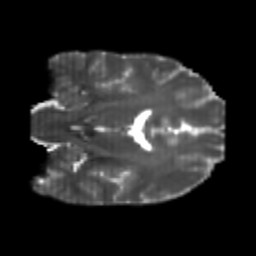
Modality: T2w
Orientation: coronal
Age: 23
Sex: female
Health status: healthy
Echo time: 0.074 s